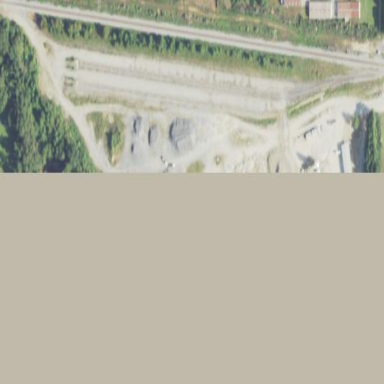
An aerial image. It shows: Industrial area dedicated to concrete plant.